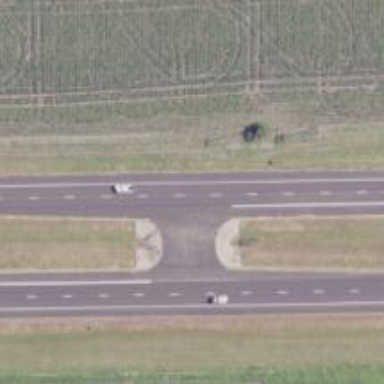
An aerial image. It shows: Trunk link highway.